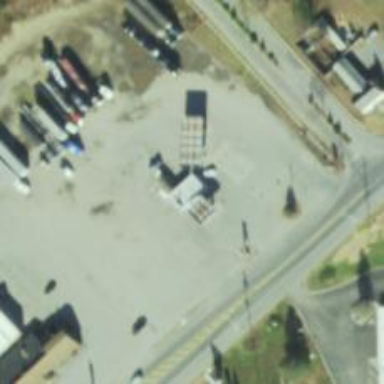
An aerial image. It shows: Convenience shop.